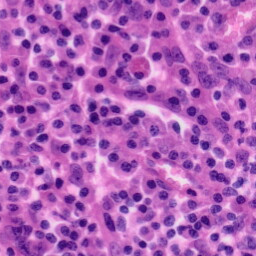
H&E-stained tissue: Tonsil